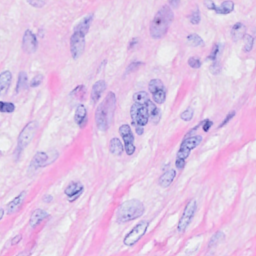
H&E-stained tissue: Breast